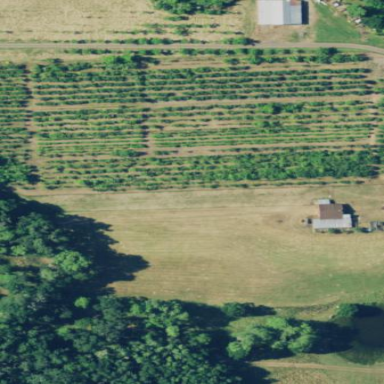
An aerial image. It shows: Orchard.